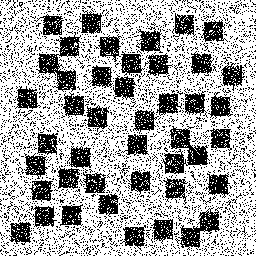
Squares: 44
Triangles: 0
Stars: 0
Total shapes: 44